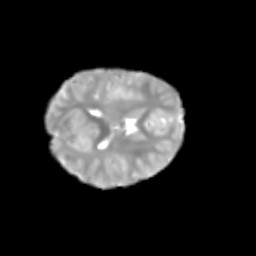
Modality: T2w
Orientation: axial
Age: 6
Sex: female
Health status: healthy